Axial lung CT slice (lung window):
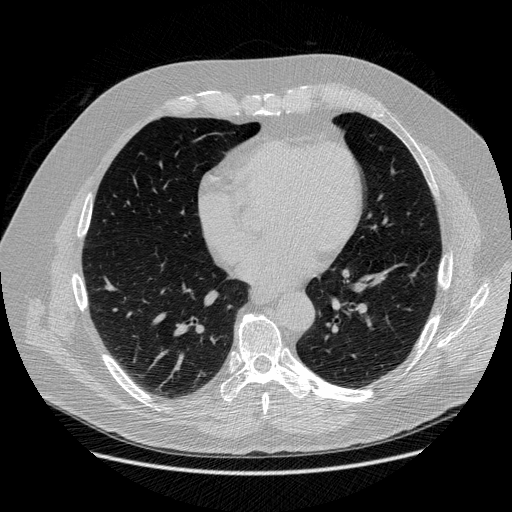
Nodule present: no